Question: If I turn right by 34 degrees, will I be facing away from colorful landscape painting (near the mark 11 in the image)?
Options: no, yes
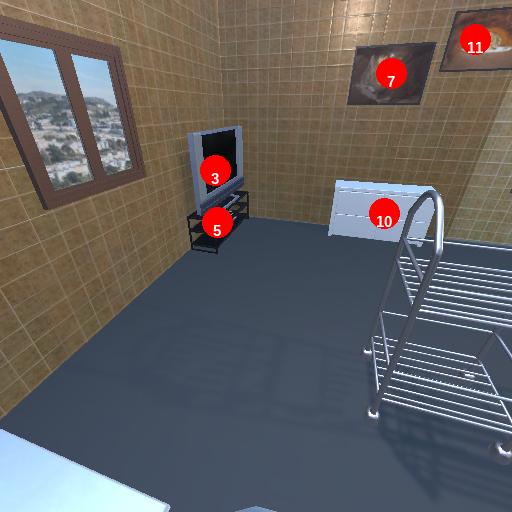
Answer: no